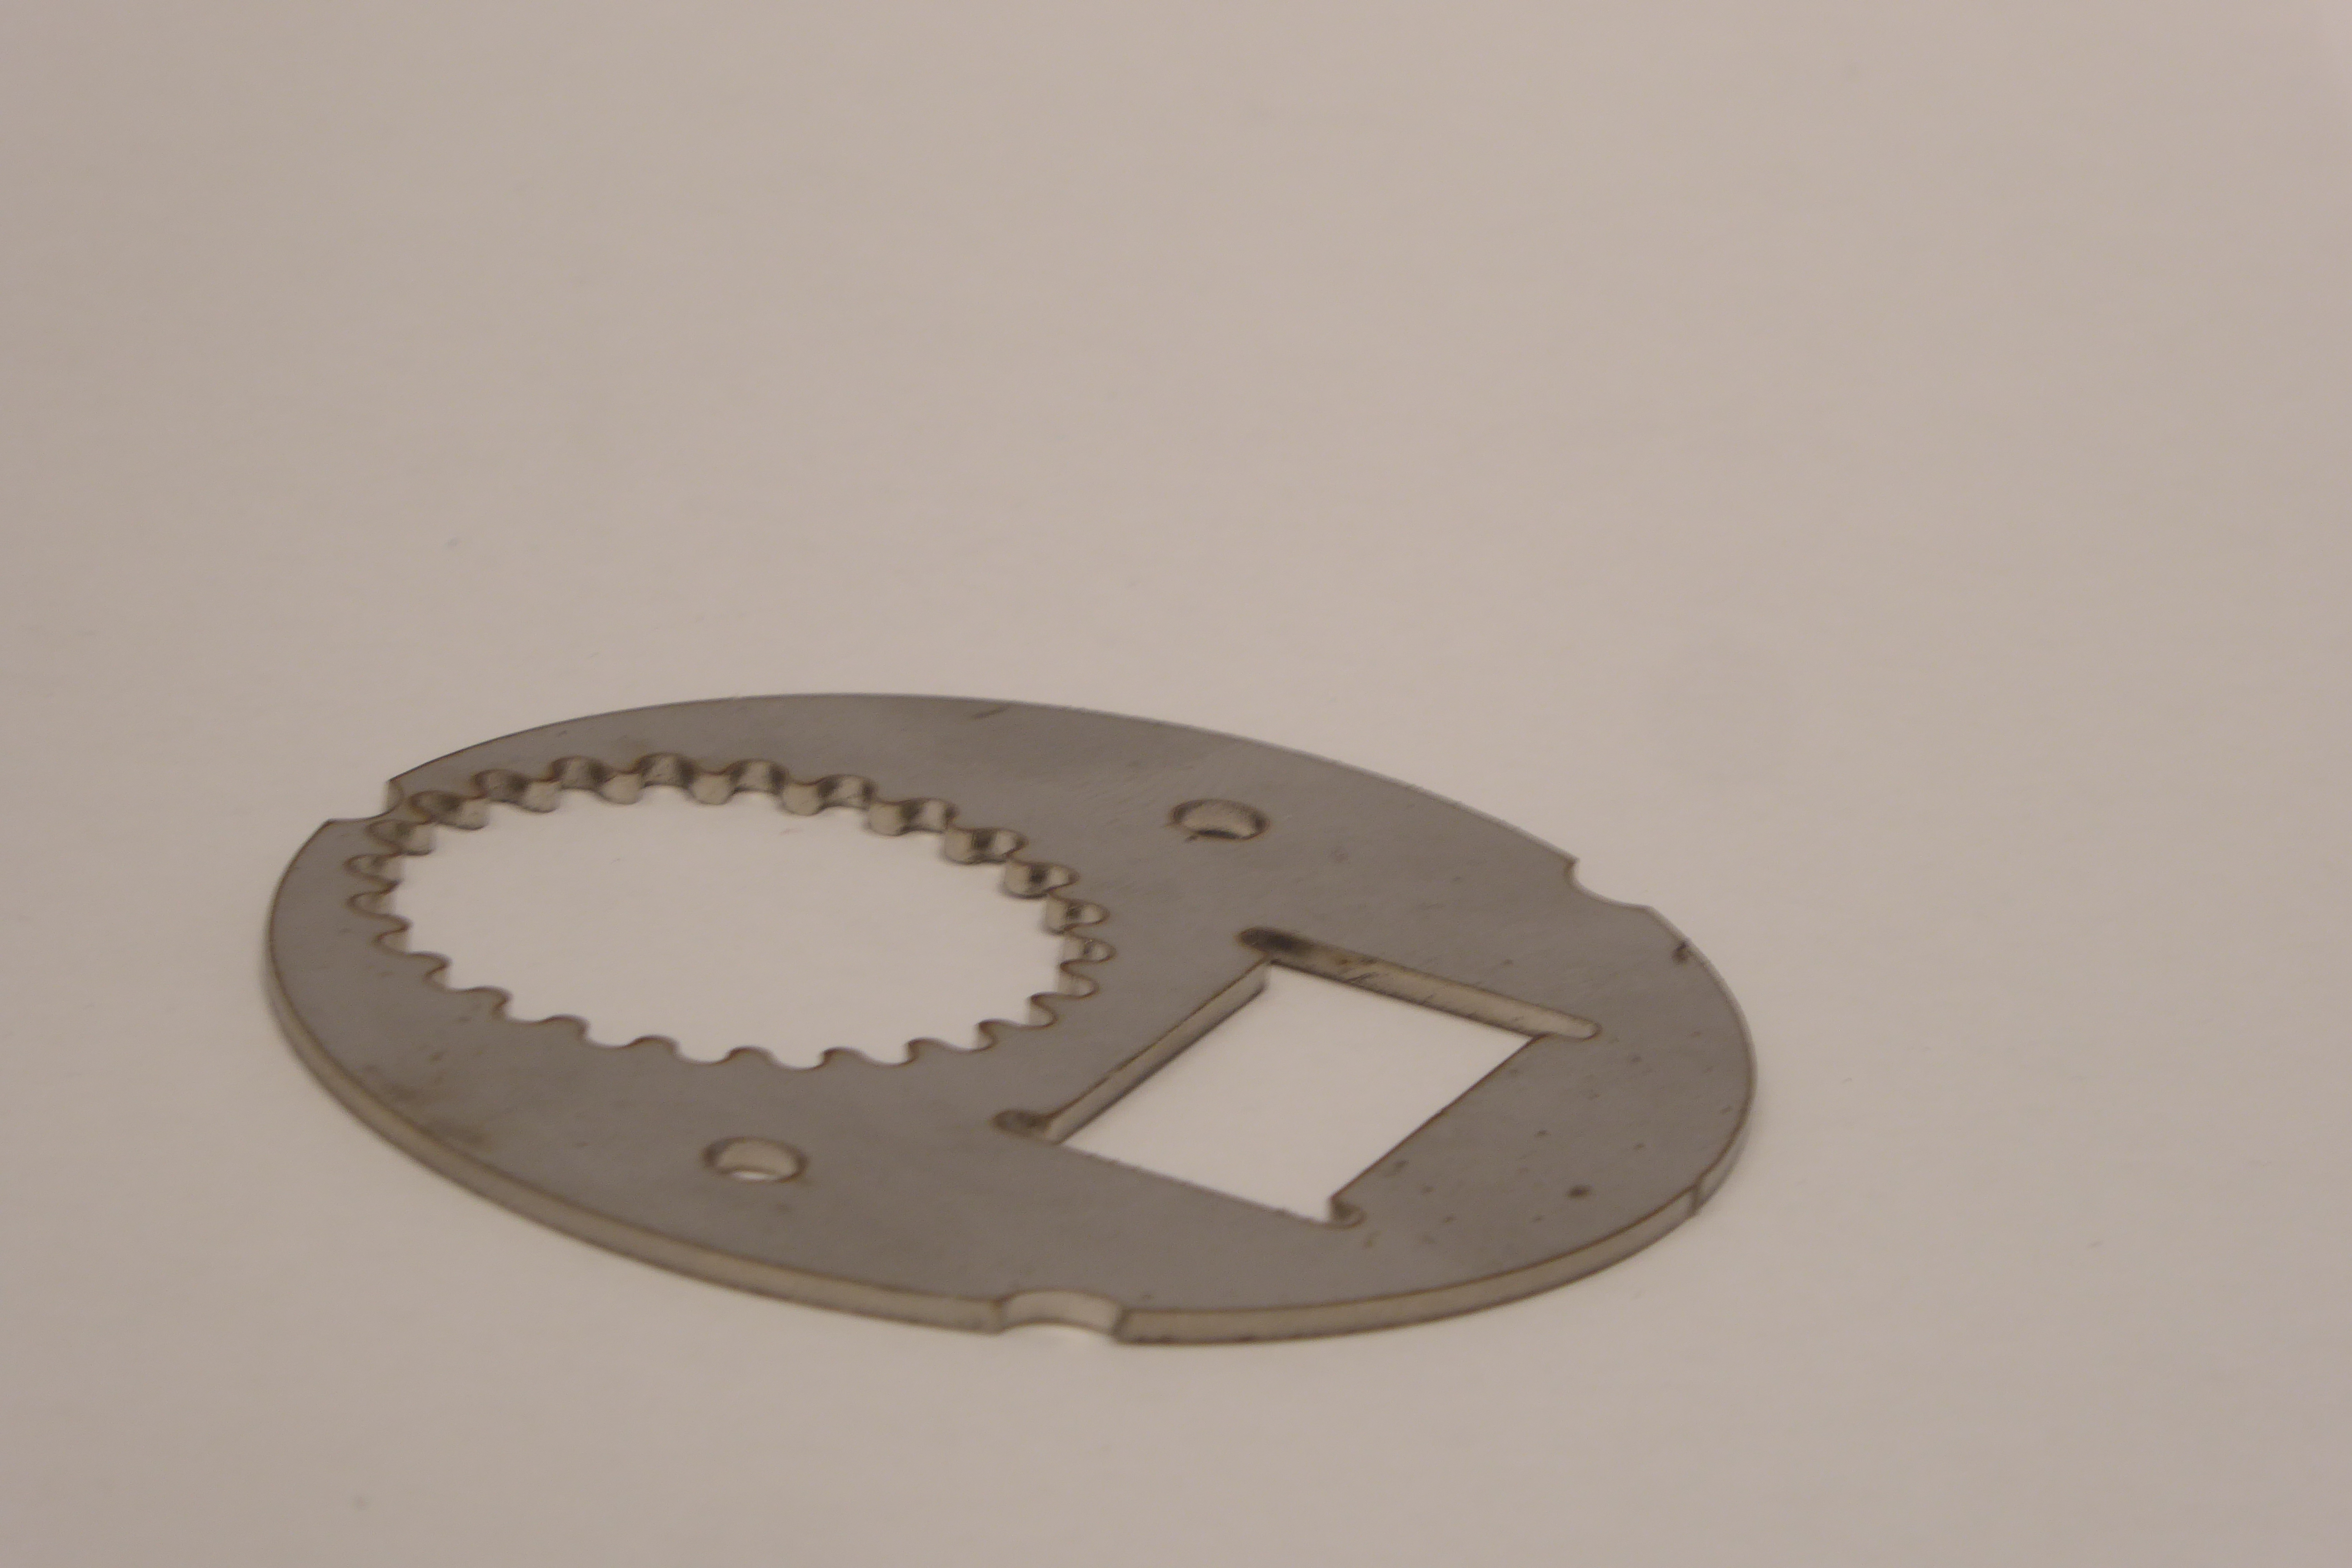
Label: Bottle Opener - Inlay